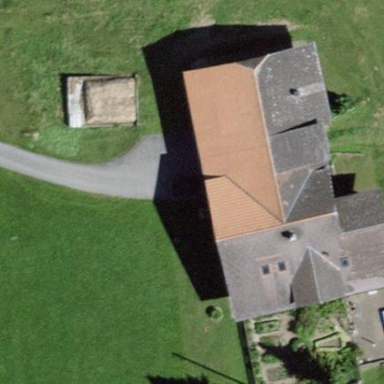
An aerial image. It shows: Farm building.